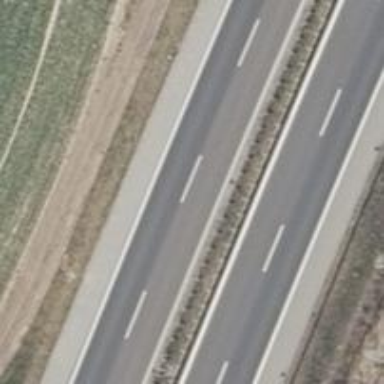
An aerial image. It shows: Asphalt motorway.